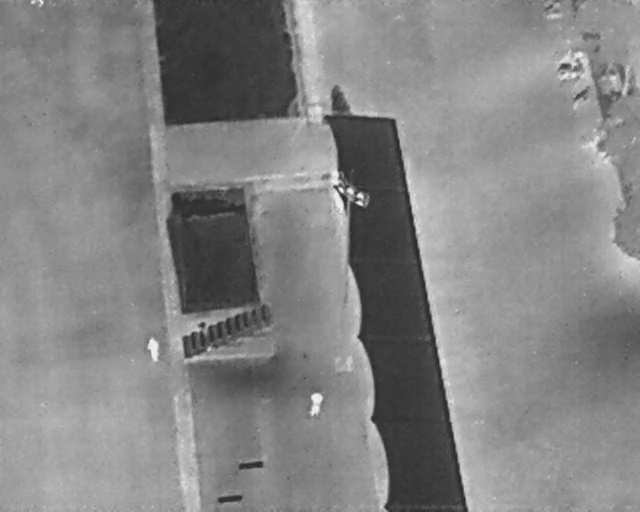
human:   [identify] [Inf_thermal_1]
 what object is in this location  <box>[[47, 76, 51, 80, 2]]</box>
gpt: <ref>1 large person at the bottom</ref>